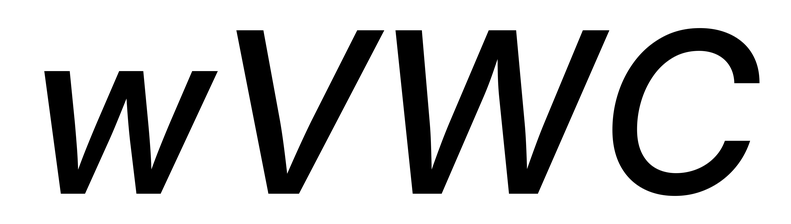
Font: Inter-Italic_Medium_Italic